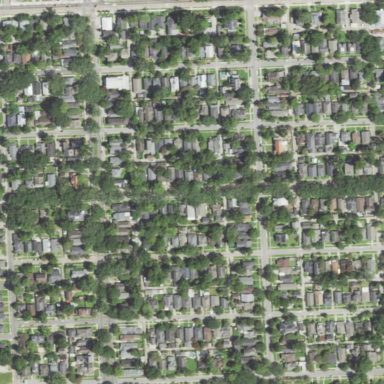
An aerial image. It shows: Neighbourhood with historic district.